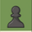
Piece: bP